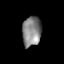
Tissue: skin
Cell type: Epithelial cells
Senescence score: 0.2529
Nuclear area (px): 560
Mean DAPI intensity: 131.421